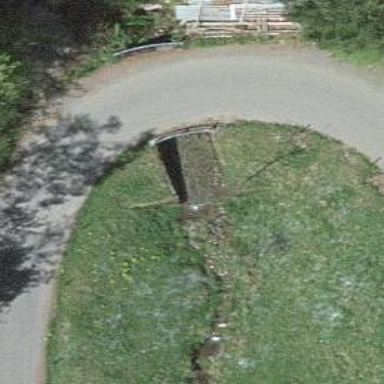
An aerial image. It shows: Culvert tunnel.